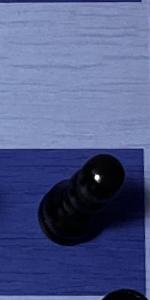
Label: Pawn_Black